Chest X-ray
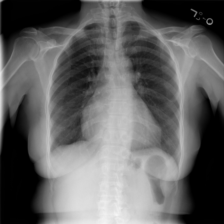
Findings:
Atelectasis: negative
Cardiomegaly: negative
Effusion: negative
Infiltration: negative
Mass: negative
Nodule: negative
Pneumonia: negative
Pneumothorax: negative
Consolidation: negative
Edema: negative
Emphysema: negative
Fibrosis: negative
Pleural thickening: negative
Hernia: negative